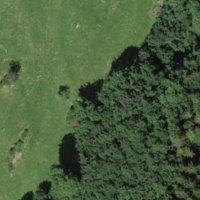
EUNIS habitat code: 43
Species observed at this site:
Allium ursinum